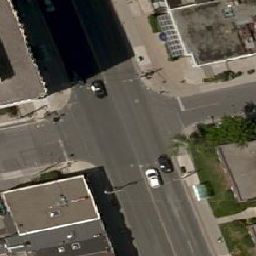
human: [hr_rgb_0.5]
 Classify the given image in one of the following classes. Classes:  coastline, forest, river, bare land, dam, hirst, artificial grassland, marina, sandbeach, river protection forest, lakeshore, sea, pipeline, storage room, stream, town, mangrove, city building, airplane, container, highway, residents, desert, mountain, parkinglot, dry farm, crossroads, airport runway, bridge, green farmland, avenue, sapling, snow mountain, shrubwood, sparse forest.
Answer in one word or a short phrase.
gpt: crossroads